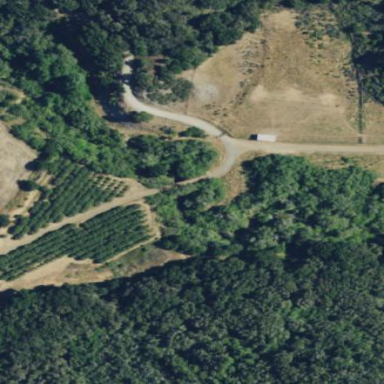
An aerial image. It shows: Orchard.